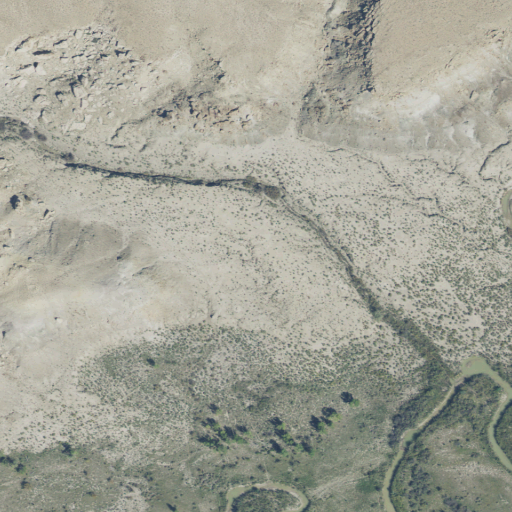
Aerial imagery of valley in Utah named Peavine Wash containing shrub, evergreen forest, and woody wetlands